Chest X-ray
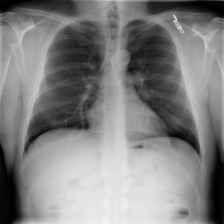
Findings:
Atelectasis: negative
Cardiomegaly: negative
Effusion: negative
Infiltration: negative
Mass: negative
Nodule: negative
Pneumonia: negative
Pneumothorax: negative
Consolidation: negative
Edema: negative
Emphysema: negative
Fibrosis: positive
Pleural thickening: negative
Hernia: negative